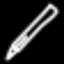
Label: pencil